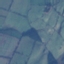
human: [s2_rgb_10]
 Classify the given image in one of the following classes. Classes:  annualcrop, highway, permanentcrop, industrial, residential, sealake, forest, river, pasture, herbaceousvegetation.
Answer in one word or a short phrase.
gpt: Pasture